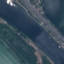
Land use / land cover: River